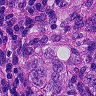
Metastatic tissue present: yes